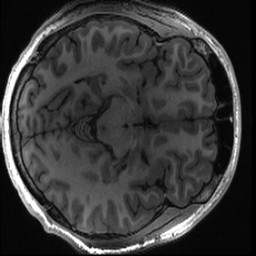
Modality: T1w
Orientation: axial
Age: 19
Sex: male